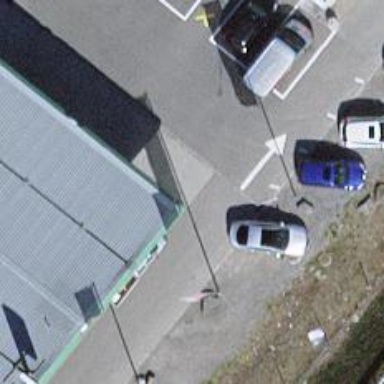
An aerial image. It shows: Asphalt driveway for service vehicles.